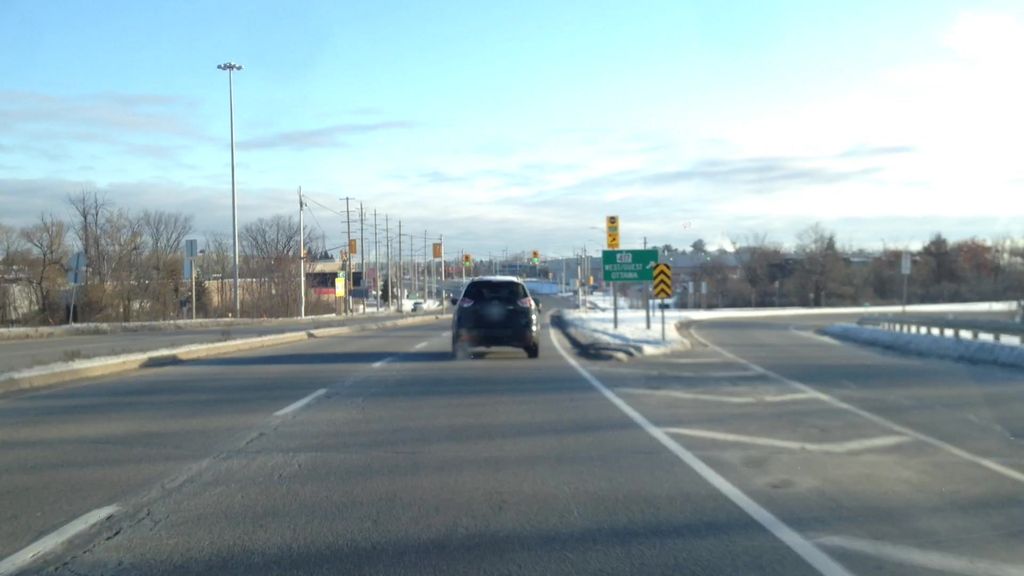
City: ottawa-gatineau